Field crop: maize
Growth stage: 2
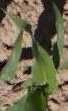
Species: maize